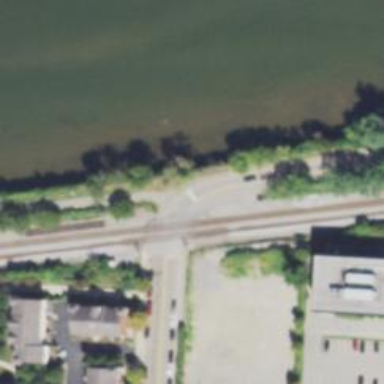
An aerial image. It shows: Unclassified road with shared cycleway.